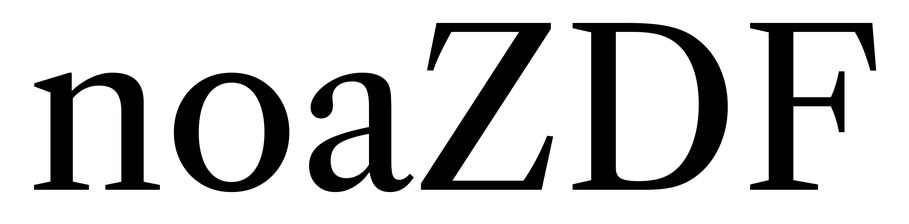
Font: LibreCaslonText_Regular